Question:
In the above image i would like to know how to find the smallest possible way to get to the asteroid. the ship can wrap around so the closest way is going through the top corner instead of turning around and going back. I am not looking for code, just the pseudo code of how to get to it.
Any help is appreciated
The game asteroid is played on the surface of a torus.
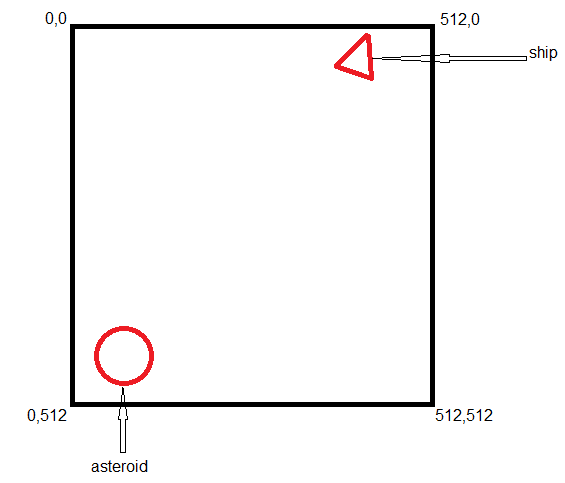
Answer: Well, since you can wrap around any edge of the screen, there are always 4 straight lines between the asteroid and the ship (up and left, up and right, down and left, and down and right). I would just calculate the length of each and take the smallest result.
'''
int dx1 = abs(ship_x - asteroid_x);
int dx2 = screen_width - dx1;
int dy1 = abs(ship_y - asertoid_y);
int dy2 = screen_height - dy1;
// Now calculate the psuedo-distances as Pete suggests:
int psuedo1 = (dx1 * dx1) + (dy1 * dy1);
int psuedo2 = (dx2 * dx2) + (dy1 * dy1);
int psuedo3 = (dx1 * dx1) + (dy2 * dy2);
int psuedo4 = (dx2 * dx2) + (dy2 * dy2);
'''
This shows how to calculate the various distances involved. There is a little complication around mapping each one to the appropriate direction.